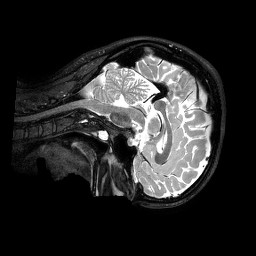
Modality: T2w
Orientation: sagittal